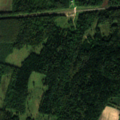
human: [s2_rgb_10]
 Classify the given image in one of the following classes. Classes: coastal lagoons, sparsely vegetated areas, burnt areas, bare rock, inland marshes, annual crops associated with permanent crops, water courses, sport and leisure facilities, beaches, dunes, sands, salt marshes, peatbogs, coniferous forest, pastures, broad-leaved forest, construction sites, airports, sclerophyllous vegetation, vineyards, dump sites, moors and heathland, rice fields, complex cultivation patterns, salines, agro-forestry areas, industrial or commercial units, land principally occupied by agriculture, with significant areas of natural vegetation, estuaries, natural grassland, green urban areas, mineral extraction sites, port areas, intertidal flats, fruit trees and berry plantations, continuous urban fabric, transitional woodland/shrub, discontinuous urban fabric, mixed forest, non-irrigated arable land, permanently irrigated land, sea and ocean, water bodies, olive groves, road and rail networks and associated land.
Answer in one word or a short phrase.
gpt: road and rail networks and associated land, non-irrigated arable land, broad-leaved forest, mixed forest